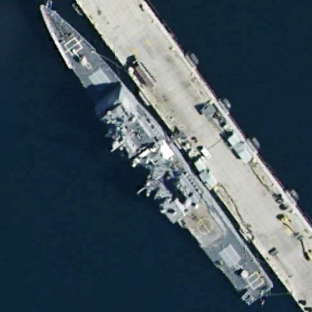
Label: cruiser